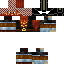
A male skeleton skin with dark skin, wearing brown helmet dressed in a red armor chest and brown pants, featuring a closed mouth.